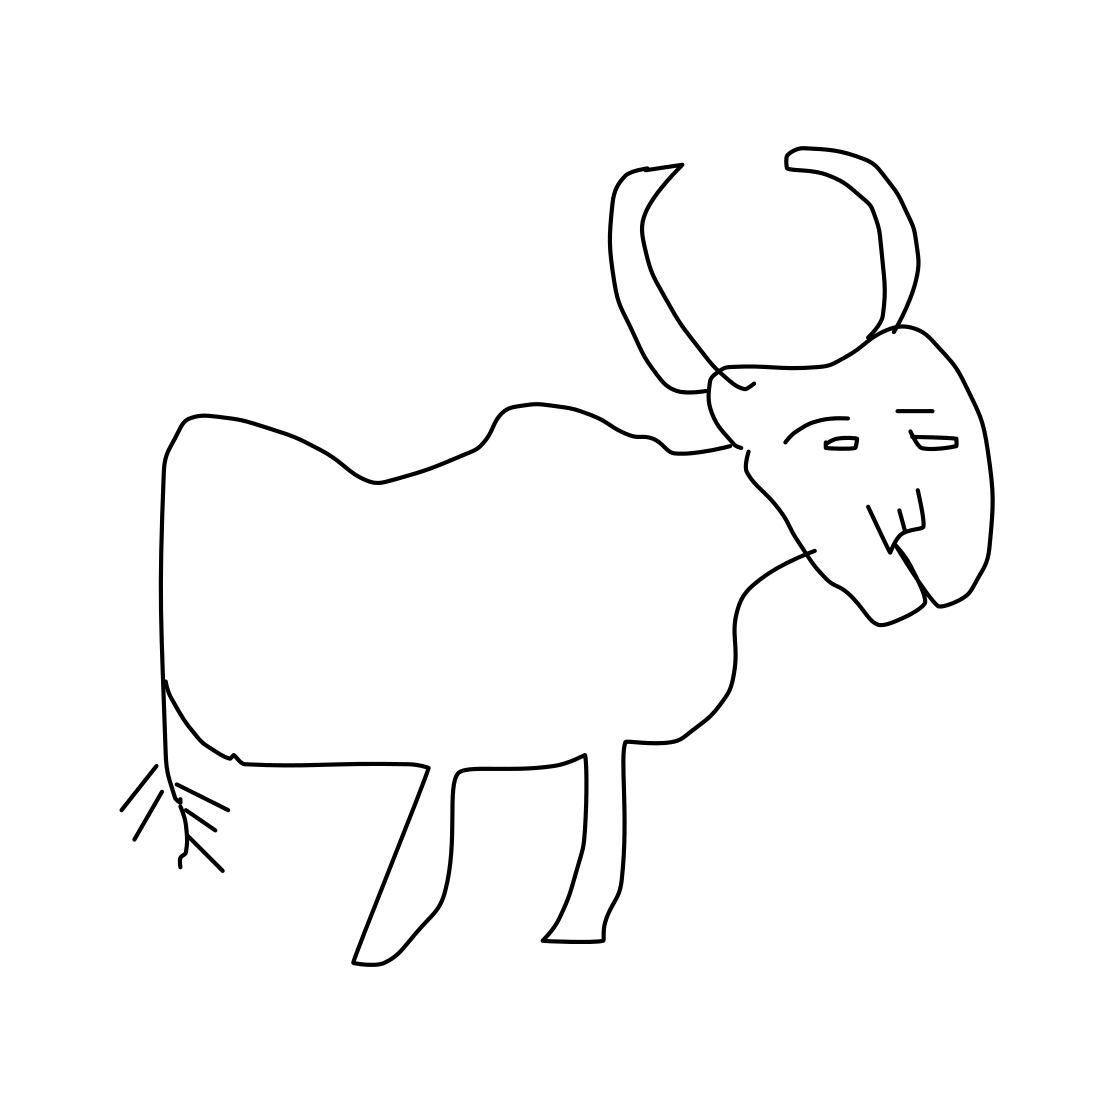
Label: cow